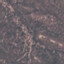
Land use / land cover: HerbaceousVegetation